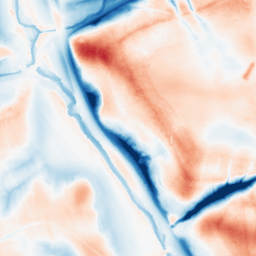
Category: trend_removal
Decomposition family: local_polynomial
Decomposition parameters: window_size: 51
degree: 1
Upsampling method: sinc_hamming
Upsampling parameters: scale: 2
kernel_size: 8
Upsampling scale: 2